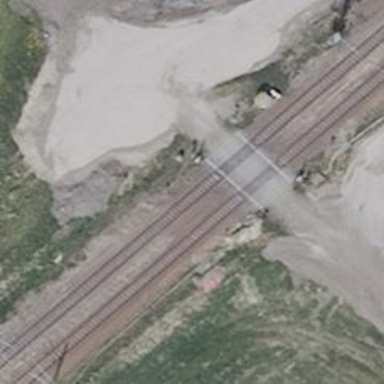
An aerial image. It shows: Railway signal.